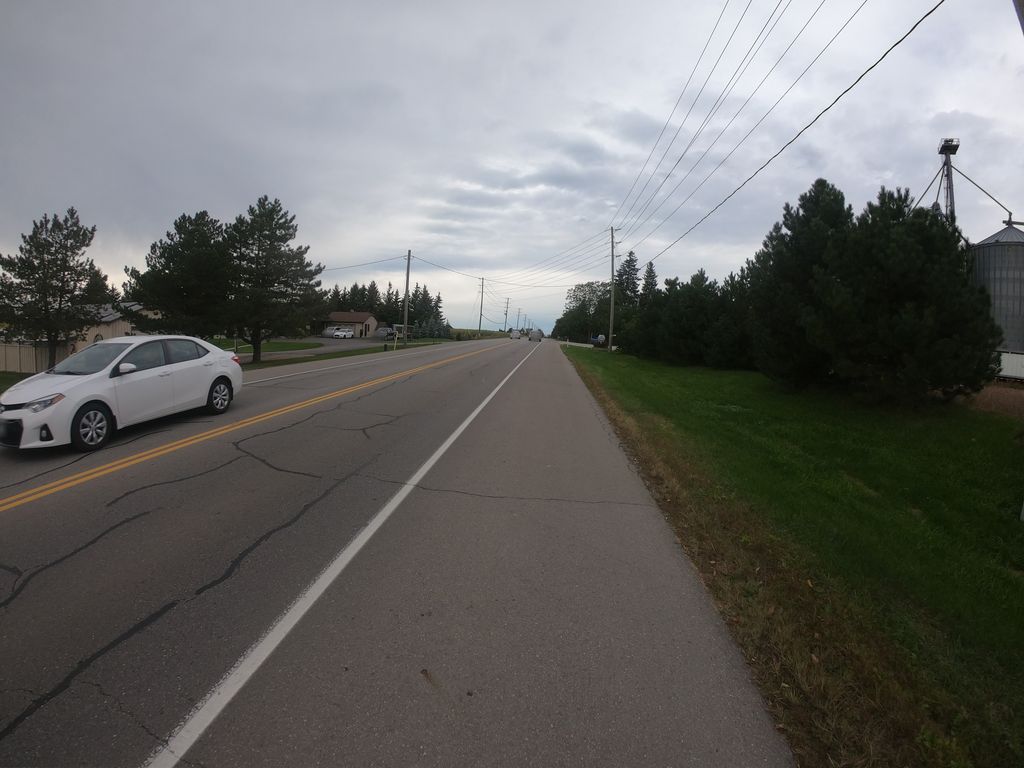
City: kitchener-waterloo